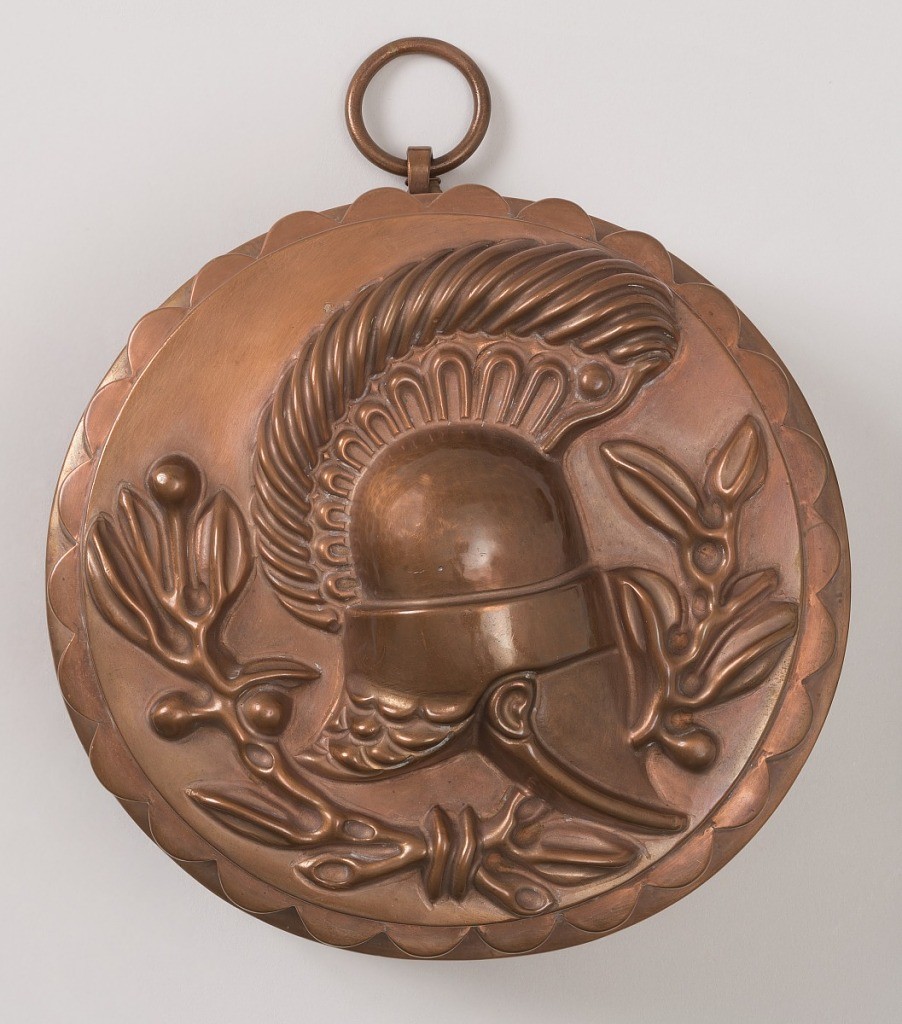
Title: Food mold
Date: ca. 1830
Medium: Copper
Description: Decorated on bottom with repoussé trophy composed of helmet of laurel; on sides, with repoussé hemicylinders.